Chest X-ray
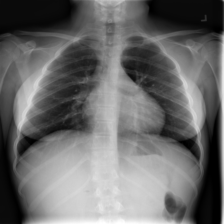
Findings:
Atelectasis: negative
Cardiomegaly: negative
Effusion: negative
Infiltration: negative
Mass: negative
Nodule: negative
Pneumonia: positive
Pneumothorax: negative
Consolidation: negative
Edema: negative
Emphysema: negative
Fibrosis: negative
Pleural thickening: negative
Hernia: negative